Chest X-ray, PA view. Patient: 59 years old, sex M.
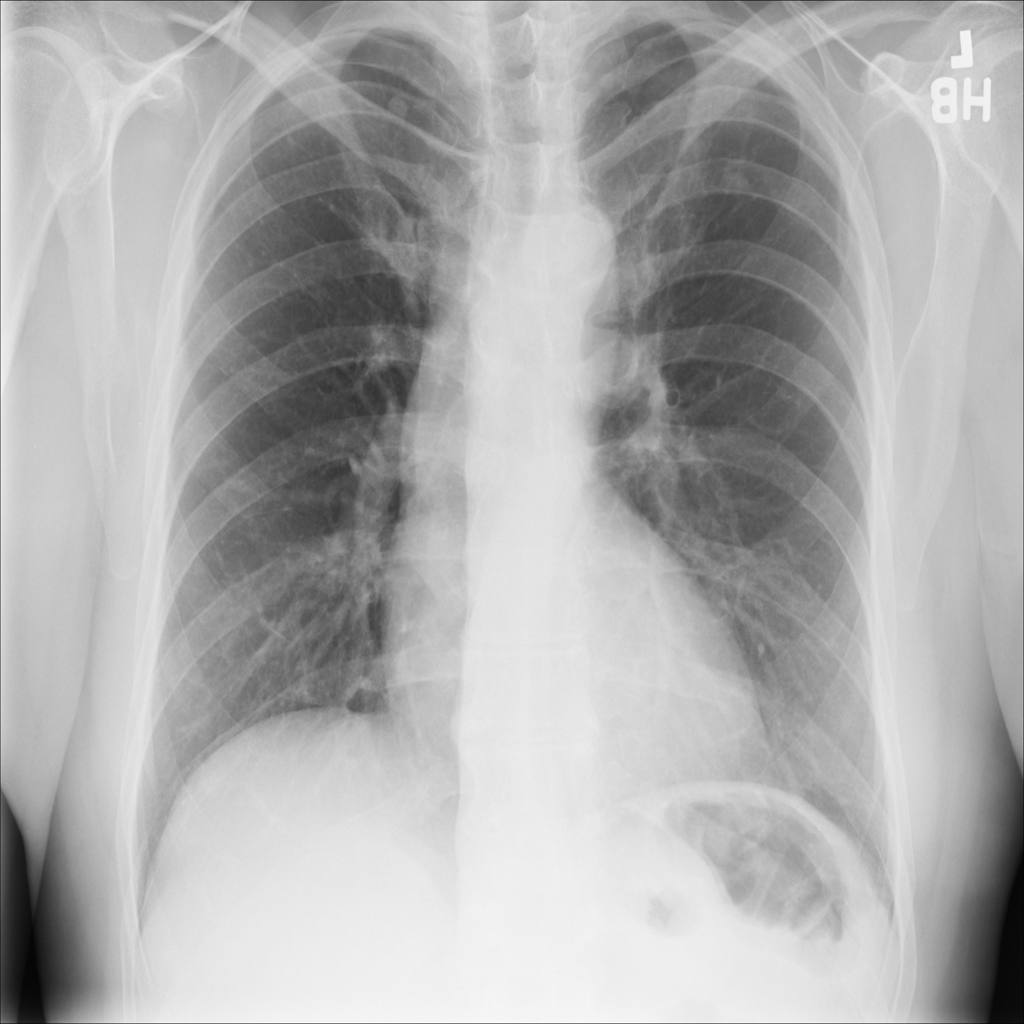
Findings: No Finding